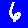
Digit: 6